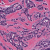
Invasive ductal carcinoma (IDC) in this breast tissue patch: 1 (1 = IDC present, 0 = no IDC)